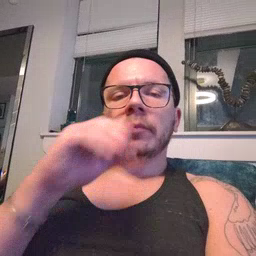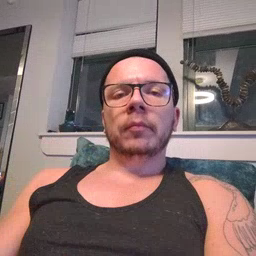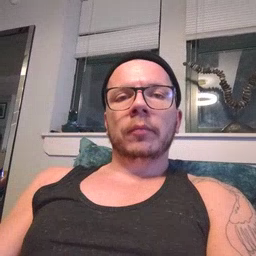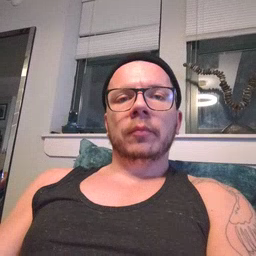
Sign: duck